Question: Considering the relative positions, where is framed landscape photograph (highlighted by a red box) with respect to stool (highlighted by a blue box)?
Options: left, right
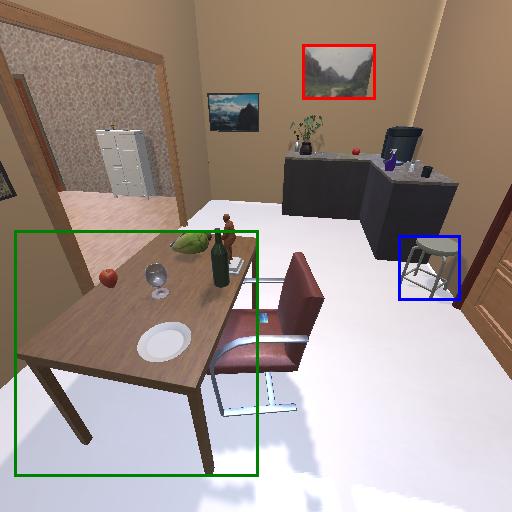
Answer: left